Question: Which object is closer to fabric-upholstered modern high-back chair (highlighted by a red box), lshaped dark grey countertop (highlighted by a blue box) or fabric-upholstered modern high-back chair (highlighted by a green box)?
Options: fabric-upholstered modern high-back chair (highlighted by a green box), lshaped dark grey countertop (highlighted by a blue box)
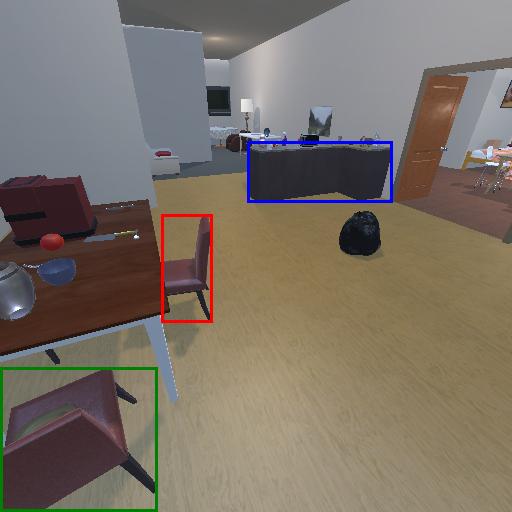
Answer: fabric-upholstered modern high-back chair (highlighted by a green box)